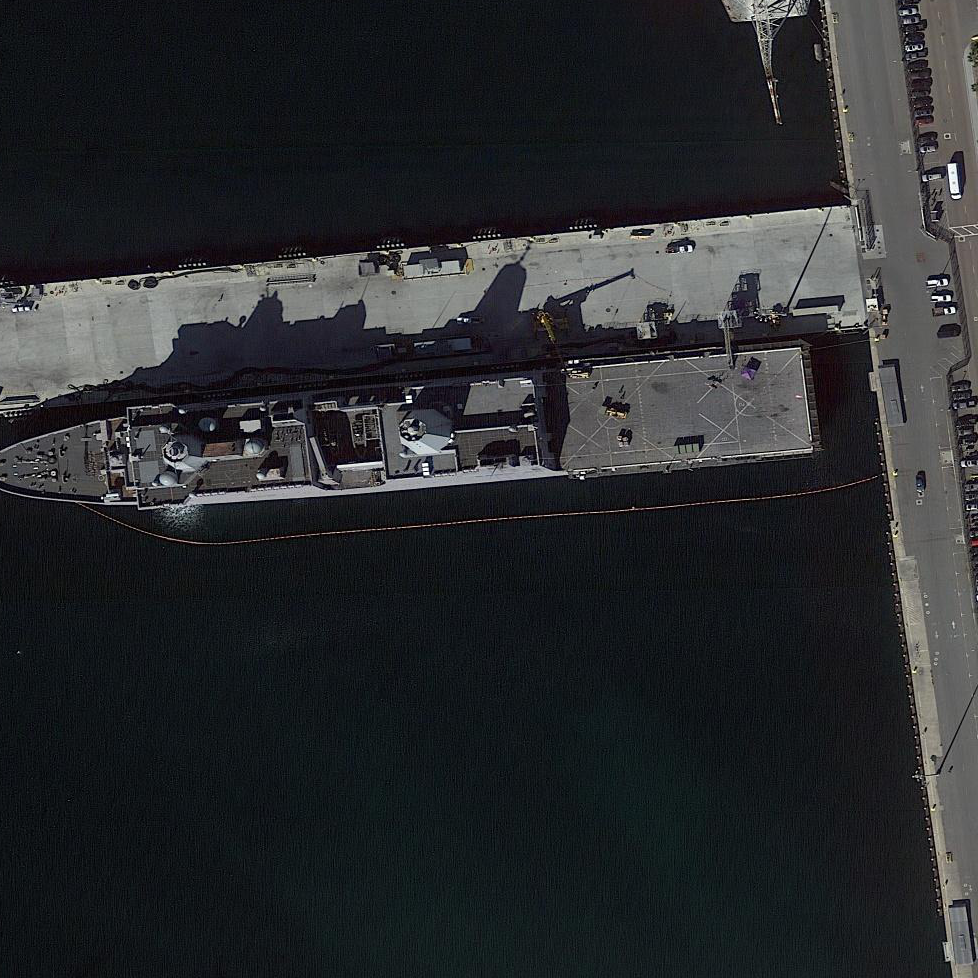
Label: combat